Field crop: maize
Growth stage: 2
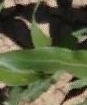
Species: maize